Field crop: tomato
Growth stage: 1
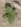
Species: solanum